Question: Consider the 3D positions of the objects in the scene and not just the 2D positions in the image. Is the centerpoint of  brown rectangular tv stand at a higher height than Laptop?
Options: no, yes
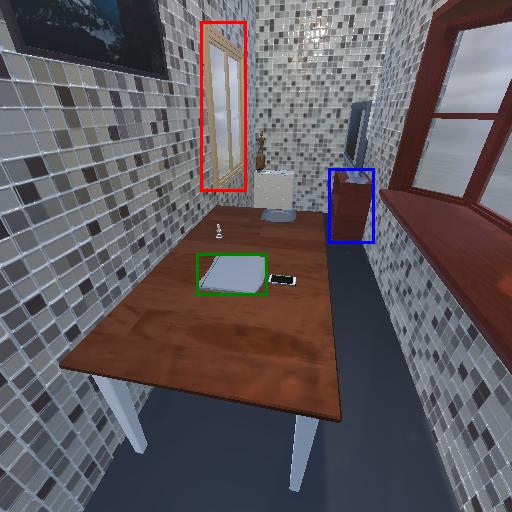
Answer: no